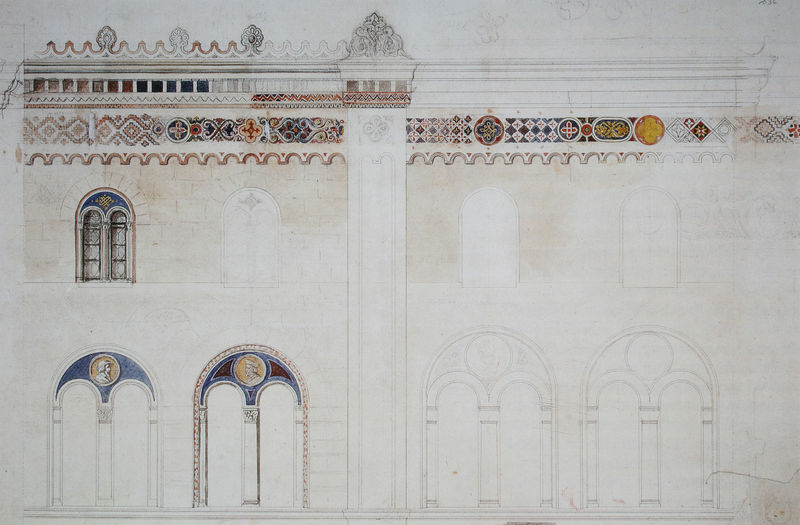
Titel: Universität München, Entwurf der Fassade mit Farbangaben
Künstler: Friedrich von Gärtner
Standort: München
Institution: Architekturmuseum der Technischen Universität
Schlagwörter: blau, weiß, gelb, ocker, braun, bunt, fenster, grau, köpfe, orange, pfeiler, schwarz, skizze, säule, säulen, zeichnung, dach, gebäude, haus, rot, beige, muster, ornament, wand, architektur, rahmen, steine, porträt, brüstung, kirche, gold, rund, turm, farbig, ansicht, bogen, fassade, studie, mauer, farbe, grafik, graphik, pilaster, rand, rundbogen, querformat, dekoration, dekor, ornamente, verzierung, tor, zinnen, bögen, eingang, gang, tusche, stütze, medaillon, moschee, orient, orientalisch, münchen, palast, mauerwerk, form, stich, fliesen, koloriert, bleistift, kacheln, mosaik, entwurf, portraits, fries, arabisch, gesims, zwerggalerie, doge, rundbögen, historismus, plan, horizontal, unfertig, kupferstich, reliefs, türkei, aufriss, zeichung, rondell, lisene, bauzeichung, bekrönung, tondi, rondo, bauschmuck, doppelfenster, medaillons, doppelbögen, biforienfenster, kolorierung, akroterion, maurisch, verierung, angedeutet, palaast, aufrissß, biforenfendter, 2geschossig, doppelrundbogen, sechzig, teilweise farbig